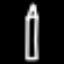
Label: pencil